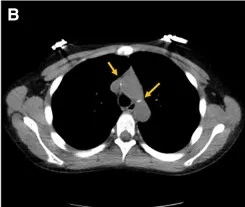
Calcifications of multiple vascular walls. Calcification foci of the aortic arch.
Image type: radiology (ct)